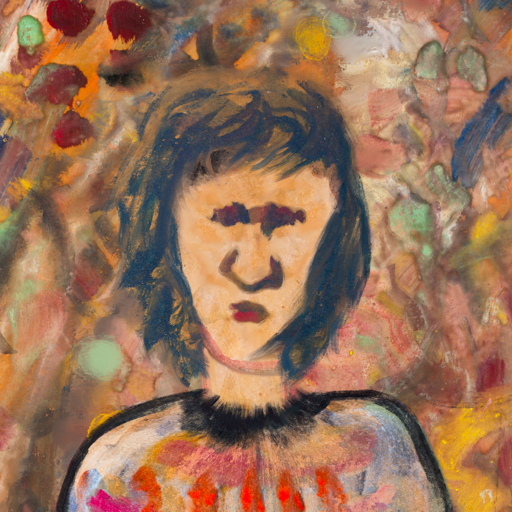
Background: Mother_And_Son_Mother, Head And Neck Front: Childish, Face Front: In_The_Sun, Bust: Childish, Hair Front: InTheSun, Head Accessory: Blank, Second Necklace: Blank, Necklace: Blank, Baby: Blank